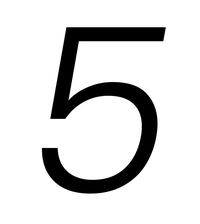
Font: Poppins-LightItalic